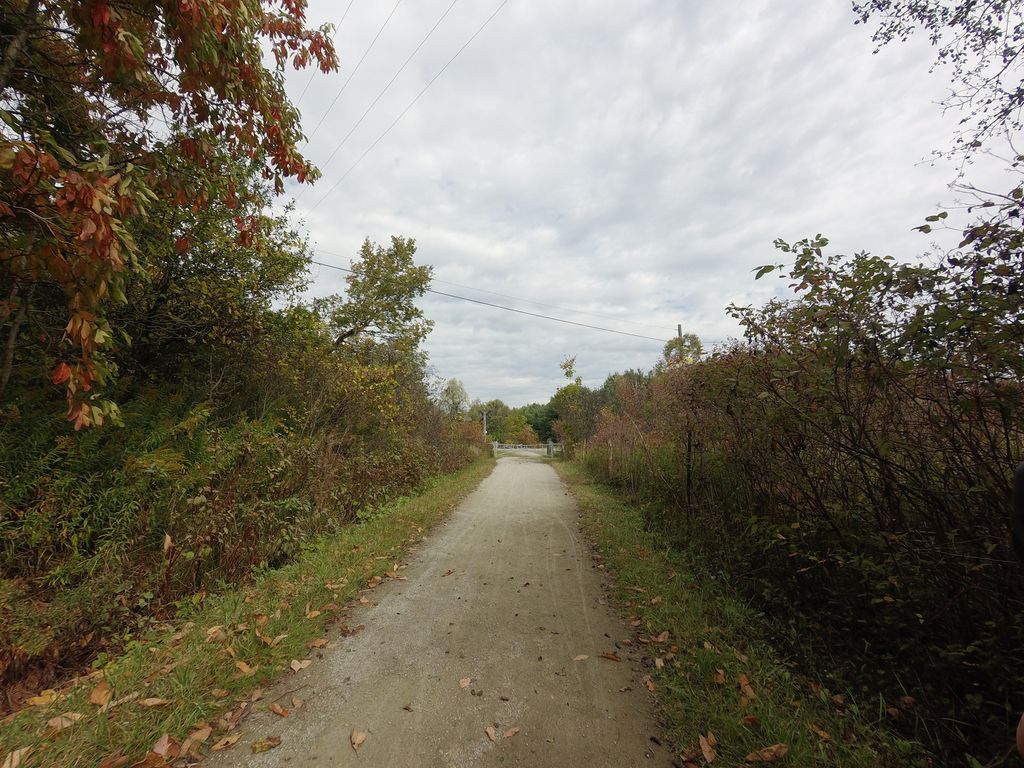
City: hamilton